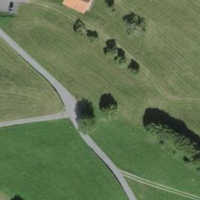
EUNIS habitat code: 24
Species observed at this site:
Juglans regia